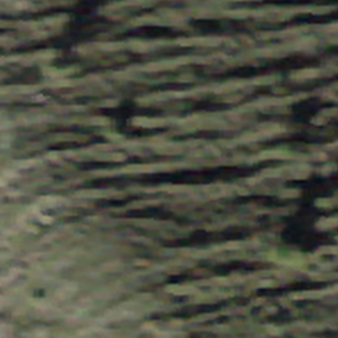
Label: other